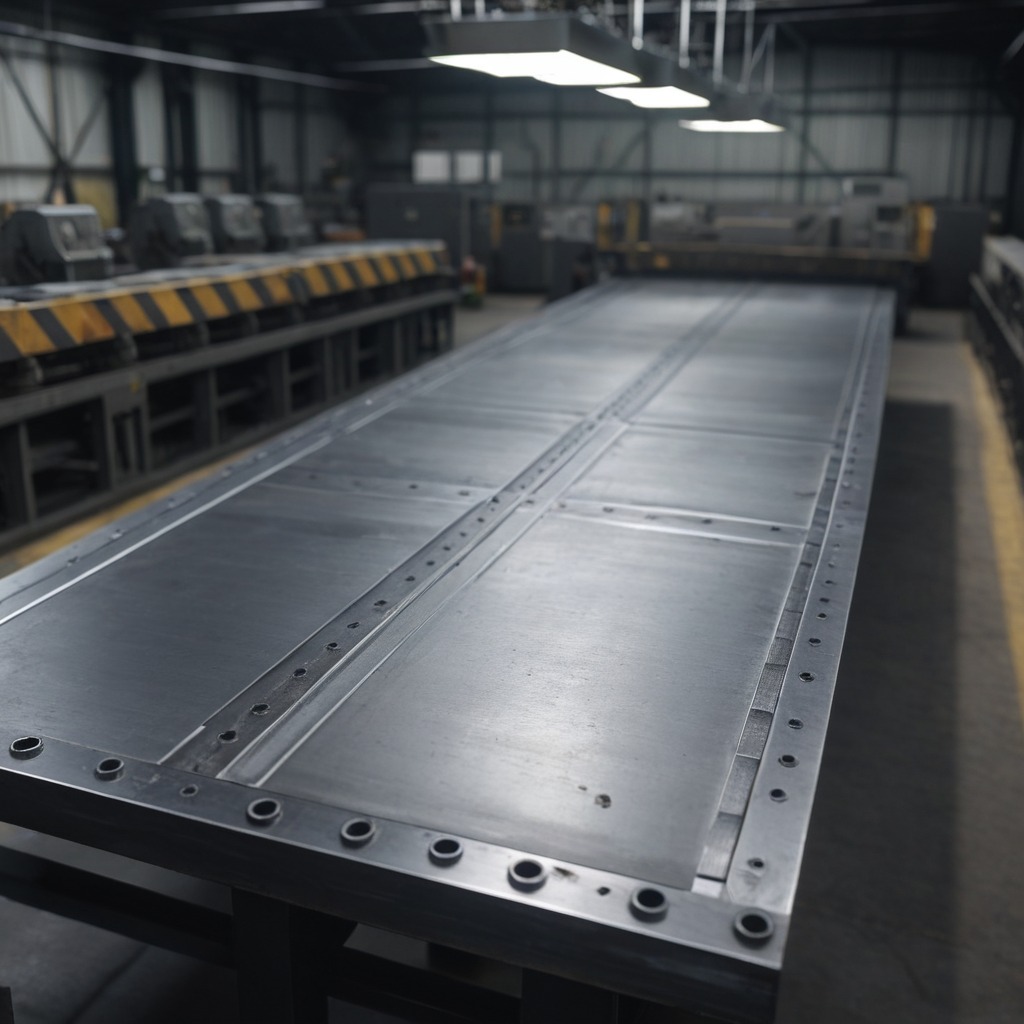
A metal screw is lying on the cold steel table in a mining workshop.